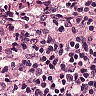
Metastatic tissue present: yes